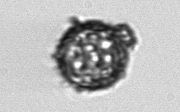
Label: Thalassiosira